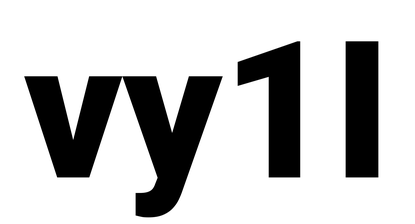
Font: Roboto_Black